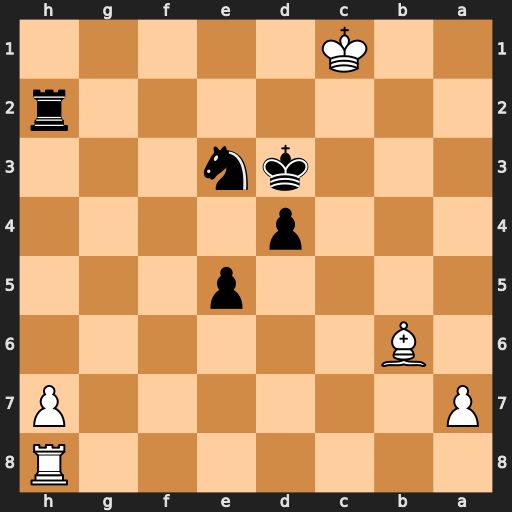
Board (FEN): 7R/P6P/1B6/4p3/3p4/3kn3/7r/2K5
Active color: b
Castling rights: -
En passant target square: -
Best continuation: Rh1+ Kb2 Nc4+ Kb3 Nxb6